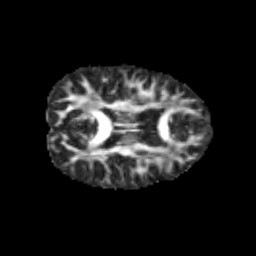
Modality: FA
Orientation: axial
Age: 11
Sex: male
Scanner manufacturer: siemens
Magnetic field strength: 3 T
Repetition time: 3.8 s
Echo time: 0.07 s